四年级 · 计数
6 月份，直饮水公司两个安装队为社区用户安装直饮水，下面是他们前 4 天安装户数统计图。根据图中数据回答问题。

(1)甲队第( )天安装户数最少；乙队 4 天一共安装了( )户。

(2)总体上看，(）队安装的速度更快。

(3)这 4 天，甲队平均每天安装了( )户。
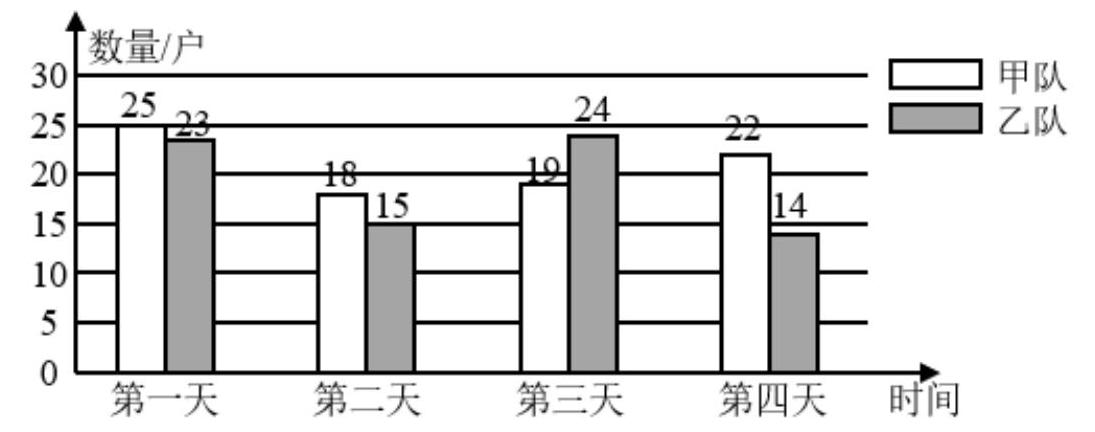
答案: 解(1) 二 76

(2)甲

(3) 21

【分析】（1）白色直条最短那天安装户数最少；把乙队 4 天安装的户数相加即等于乙队 4 天一共安装的户数。

（2）白色直条总体上比黑色直条长，所以甲队安装的速度更快。

（3）把甲队 4 天安装的户数相加的和再除以 4 ，即等于甲队平均每天安装的户数。

【详解】(1) $23+15+24+14$

$=38+38$

$=76$ (户)

甲队第二天安装户数最少；乙队 4 天一共安装了 76 户。

（2）总体上看，甲队安装的速度更快。

(3) $(25+18+19+22) \div 4$

$=84 \div 4$

$=21$ (户)

这 4 天，甲队平均每天安装了 21 户。

【点睛】本题主要考查了条形统计图的认识，以及根据统计信息解决实际问题。